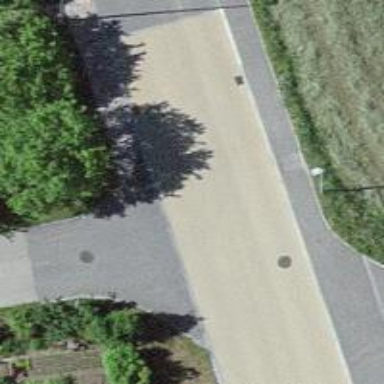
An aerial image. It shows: Asphalt road classified as tertiary.